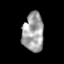
Tissue: skin
Cell type: Epithelial cells
Senescence score: 0.2568
Nuclear area (px): 811
Mean DAPI intensity: 161.313